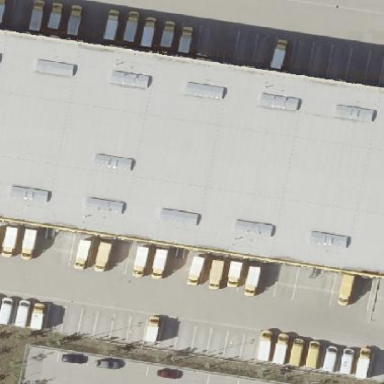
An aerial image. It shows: Commercial building that serves as post depot.